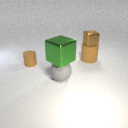
large brown rubber cylinder to the right of small brown rubber cylinder